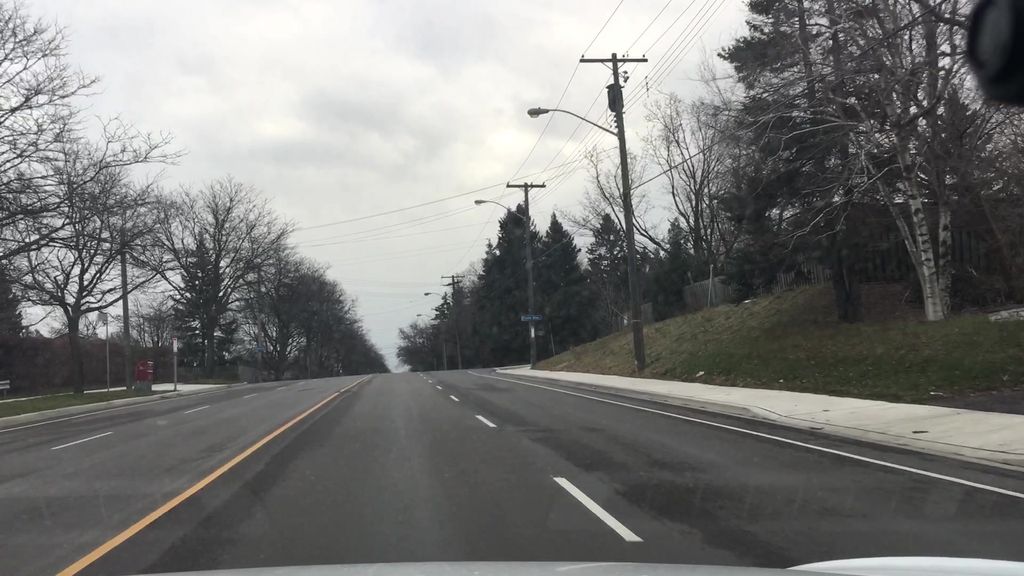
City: toronto